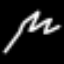
Label: fork